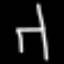
Label: chair